Aerial crown-view tile of a tropical tree (Barro Colorado Island, Panama), acquired 20250715:
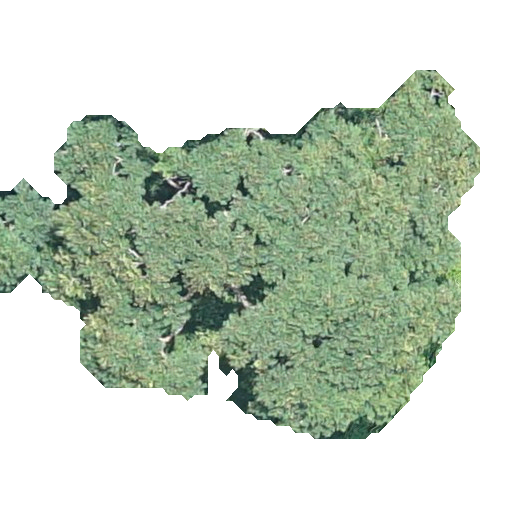
Species: Jacaranda copaia
GBIF accepted scientific name: Jacaranda copaia
Crown area: 174.623 m²